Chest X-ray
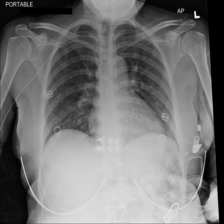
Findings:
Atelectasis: negative
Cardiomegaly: negative
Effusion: negative
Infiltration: negative
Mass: negative
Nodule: negative
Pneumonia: negative
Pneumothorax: negative
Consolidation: negative
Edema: negative
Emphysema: negative
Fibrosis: negative
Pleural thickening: negative
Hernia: negative